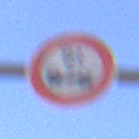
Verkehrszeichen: TatsaechlicheAchslast
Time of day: MorningAfternoon
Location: Outdoor (Nature)
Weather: Clear
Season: NotSpecified
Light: Natural